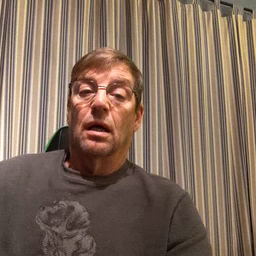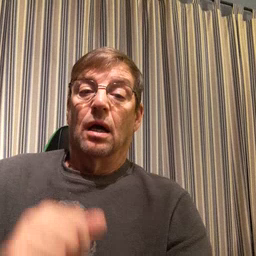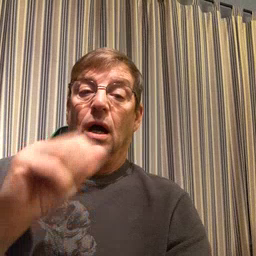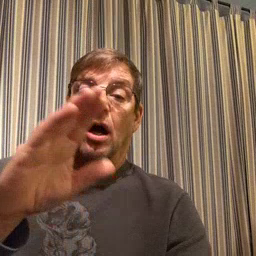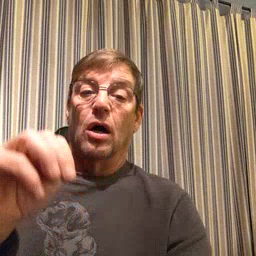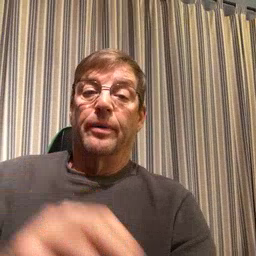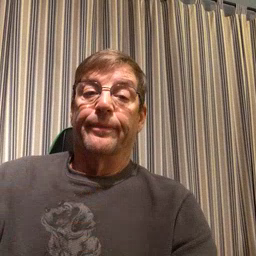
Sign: arm